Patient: sex F, age 31
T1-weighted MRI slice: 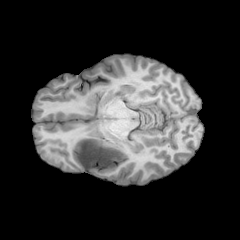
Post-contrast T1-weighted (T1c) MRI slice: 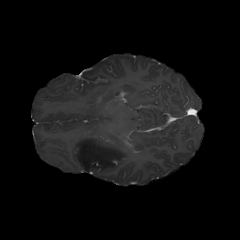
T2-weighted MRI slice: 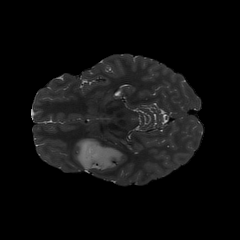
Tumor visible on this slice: yes
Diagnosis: Astrocytoma, IDH-mutant
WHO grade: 2